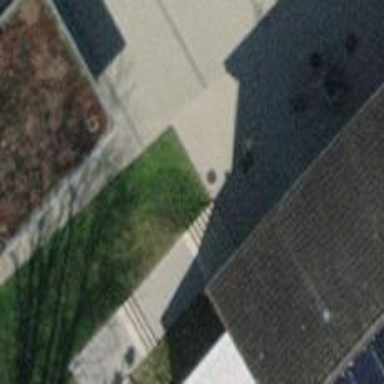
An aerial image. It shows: View of roof of building.